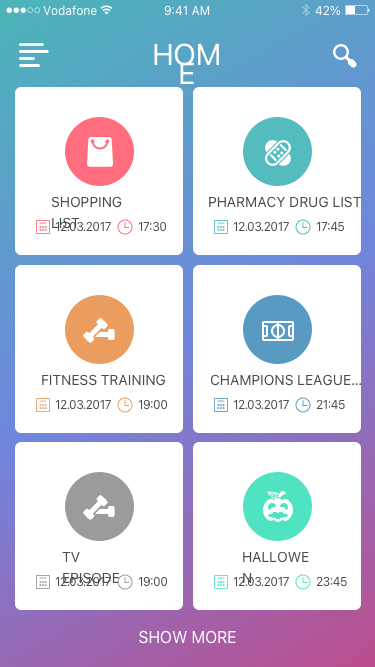
Text in this UI design:
HOME
HALLOWEN
23:45
12.03.2017
TV EPISODE
19:00
12.03.2017
CHAMPIONS LEAGUE…
21:45
12.03.2017
FITNESS TRAINING
19:00
12.03.2017
PHARMACY DRUG LIST
17:45
12.03.2017
SHOPPING LIST
17:30
12.03.2017
SHOW MORE
ALARMS
STATISTICS
SHORTLISTS
CALCULATE